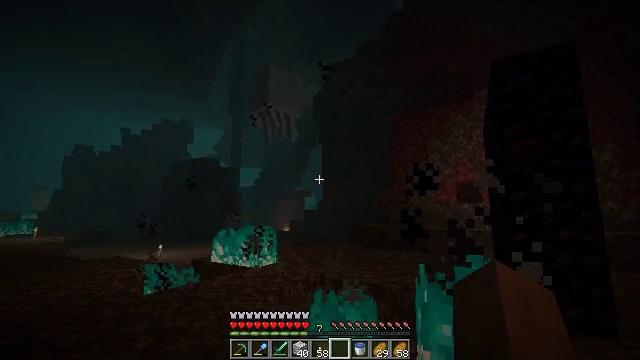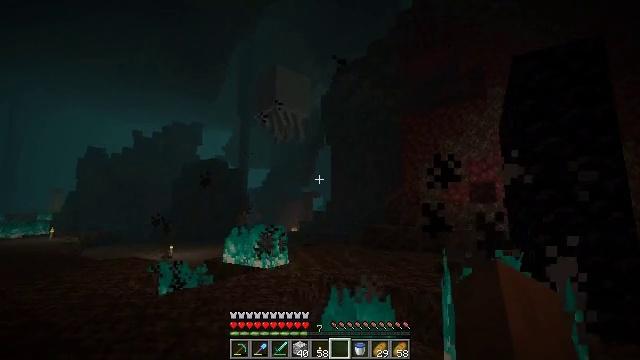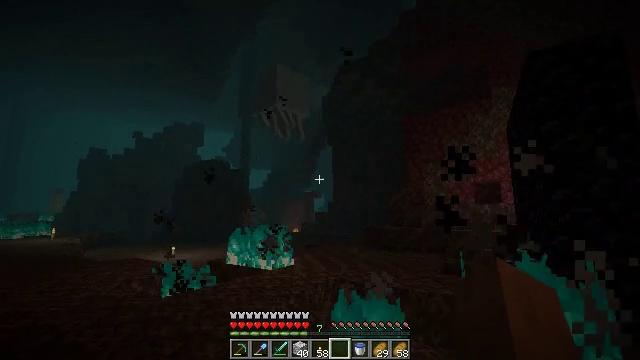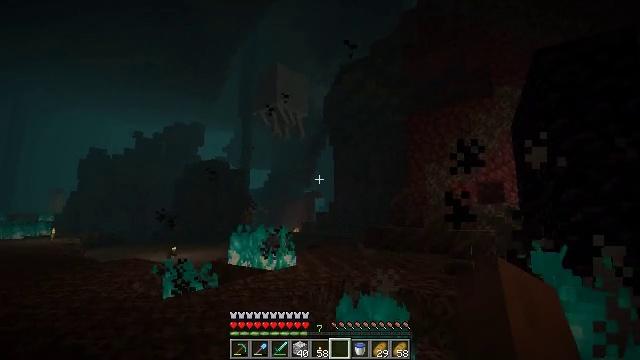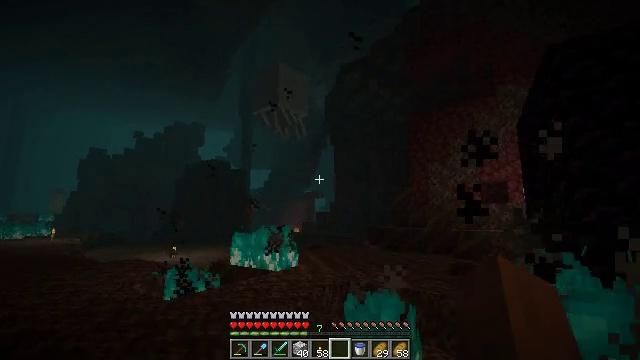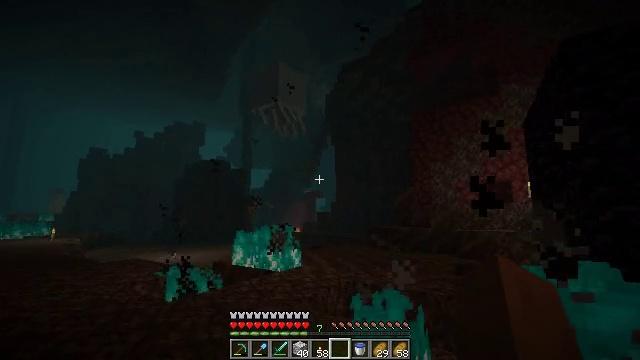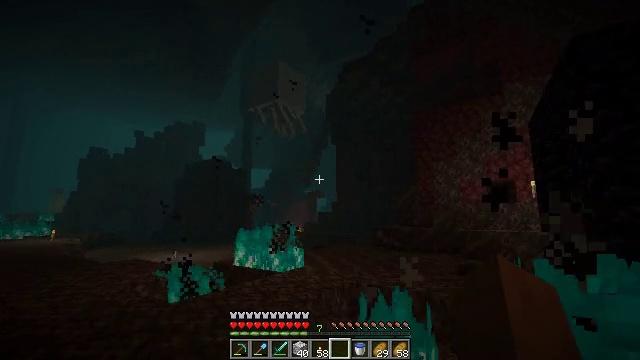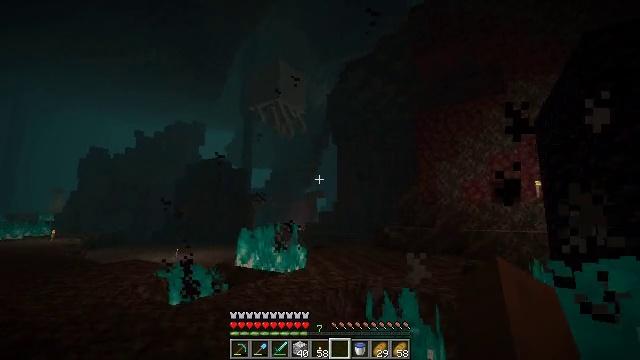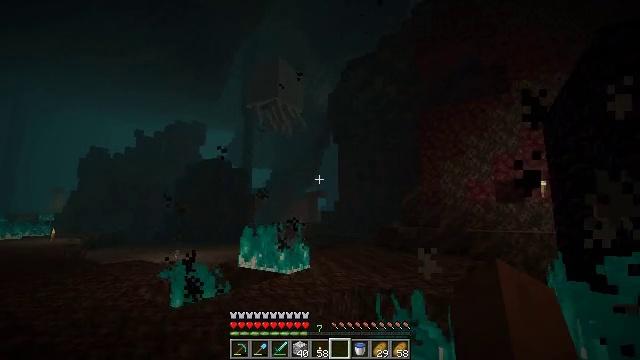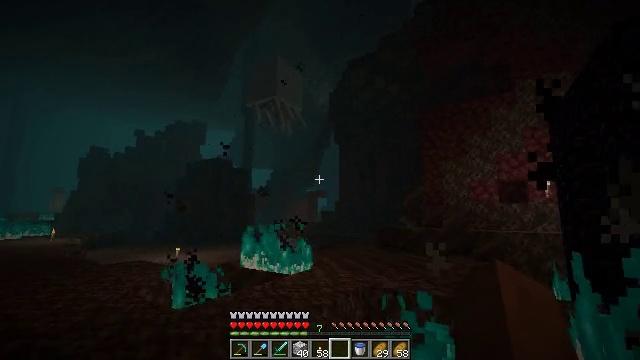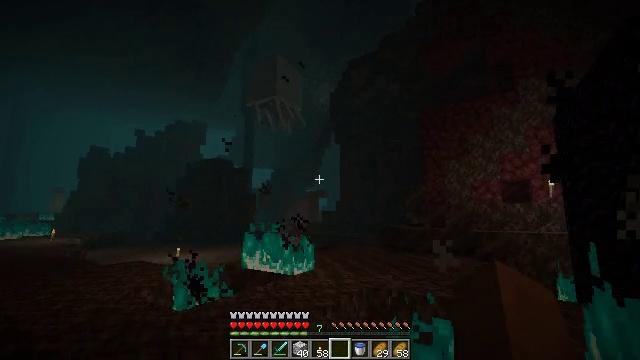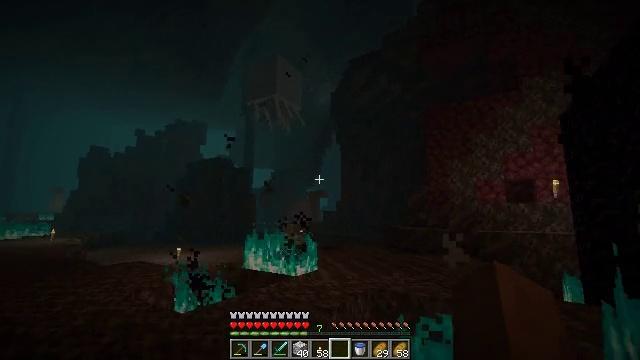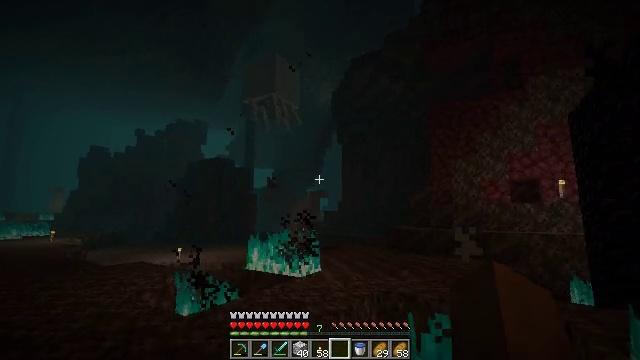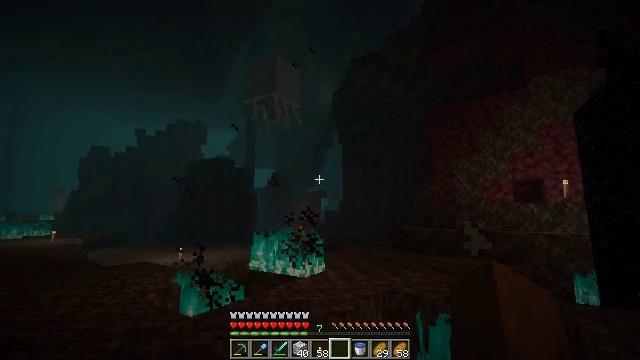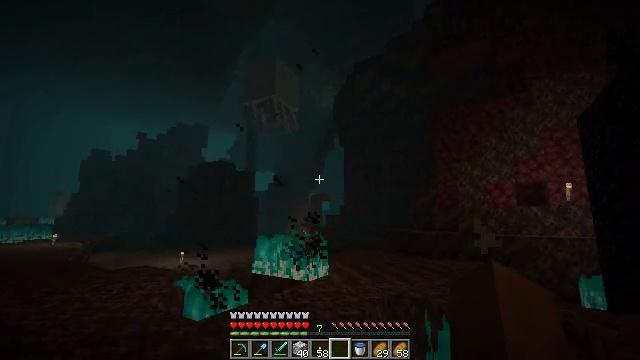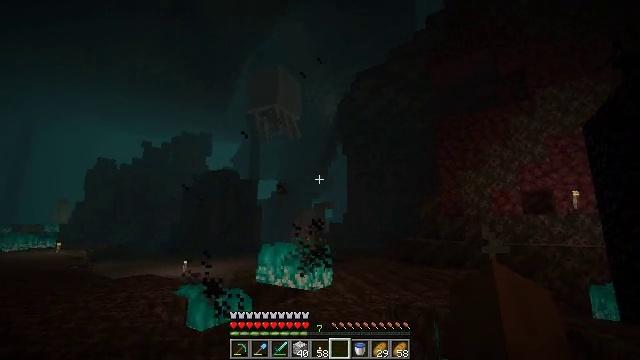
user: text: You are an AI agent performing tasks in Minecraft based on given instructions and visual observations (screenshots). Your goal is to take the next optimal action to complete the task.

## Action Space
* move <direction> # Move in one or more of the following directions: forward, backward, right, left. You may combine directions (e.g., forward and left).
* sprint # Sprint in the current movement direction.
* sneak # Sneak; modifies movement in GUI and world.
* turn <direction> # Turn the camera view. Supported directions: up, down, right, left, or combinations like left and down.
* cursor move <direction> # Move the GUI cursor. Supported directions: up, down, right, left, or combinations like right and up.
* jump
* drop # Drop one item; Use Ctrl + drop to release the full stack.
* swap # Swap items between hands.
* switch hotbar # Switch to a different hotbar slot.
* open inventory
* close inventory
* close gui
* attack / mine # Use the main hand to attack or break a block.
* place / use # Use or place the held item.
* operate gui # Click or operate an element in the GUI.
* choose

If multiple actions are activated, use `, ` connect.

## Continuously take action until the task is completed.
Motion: motion action
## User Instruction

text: Extinguish the soul fire.
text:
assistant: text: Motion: move forward and move left, turn left
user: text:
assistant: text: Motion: move forward and move left
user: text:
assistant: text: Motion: move forward and move left
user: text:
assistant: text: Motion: move forward and move left
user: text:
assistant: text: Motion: move forward and move left
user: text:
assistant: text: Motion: move forward and move left
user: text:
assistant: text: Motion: move forward and move left
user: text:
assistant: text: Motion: move forward and move left
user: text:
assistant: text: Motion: move forward and move left
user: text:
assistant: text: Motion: move forward and move left
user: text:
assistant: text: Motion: move forward and move left
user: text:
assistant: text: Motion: move forward and move left
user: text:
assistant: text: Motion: move left
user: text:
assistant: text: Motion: move left
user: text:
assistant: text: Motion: move left, turn up
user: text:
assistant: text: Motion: move left, turn left and up
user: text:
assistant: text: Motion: turn up
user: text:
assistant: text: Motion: turn left and up
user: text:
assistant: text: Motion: no_op
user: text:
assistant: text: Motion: no_op
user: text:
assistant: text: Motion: no_op
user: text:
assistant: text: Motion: no_op
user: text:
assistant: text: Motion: no_op
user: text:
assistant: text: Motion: no_op
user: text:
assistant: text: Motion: no_op
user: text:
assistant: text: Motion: no_op
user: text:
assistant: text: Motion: no_op
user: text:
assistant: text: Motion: move left, turn left and down
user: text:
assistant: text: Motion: move left, turn left and down
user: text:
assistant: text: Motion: move left, turn left and down